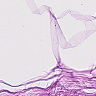
Metastatic tissue present: no